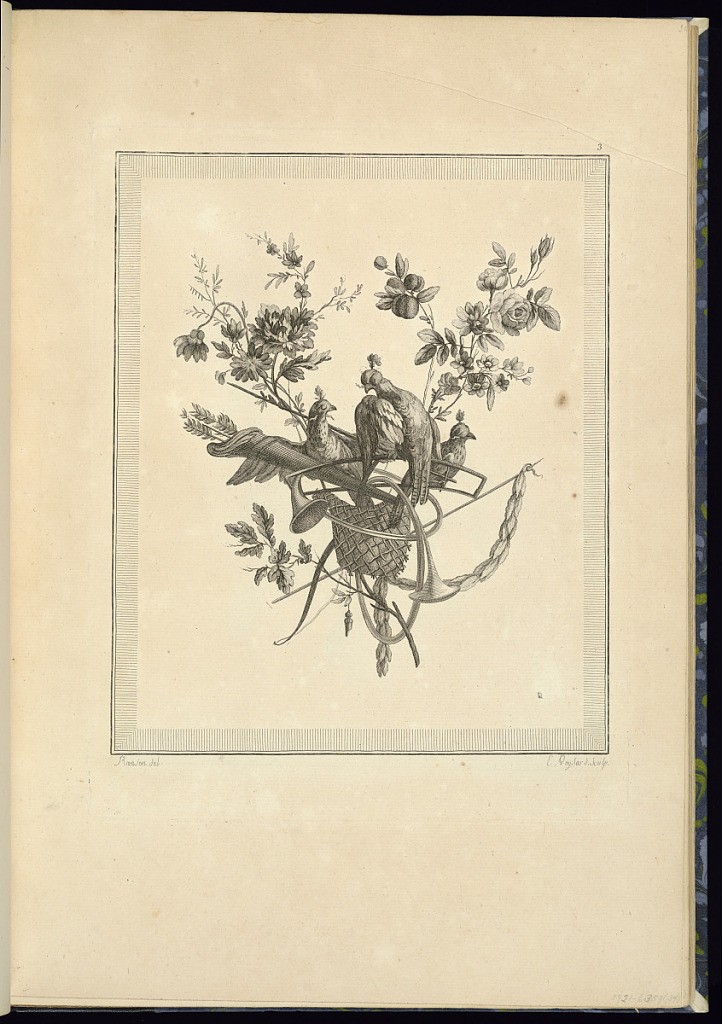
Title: Hunting Trophy Design
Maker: Pierre Ranson, French, 1736–1786
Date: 1778
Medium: Etching on laid paper
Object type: Print
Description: Design for a hunting trophy incorporating a quiver of arrows, horns, birds, festoon of leaves, hunting purse, foliate branches, flowers, and fruit. The plate is numbered and signed.